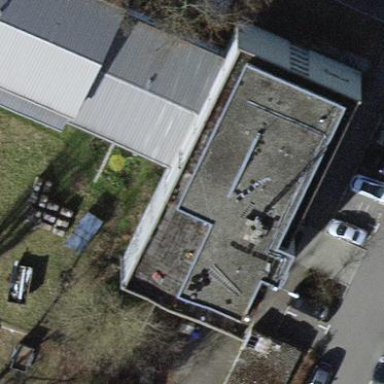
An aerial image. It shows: Commercial building.